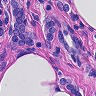
Metastatic tissue present: yes